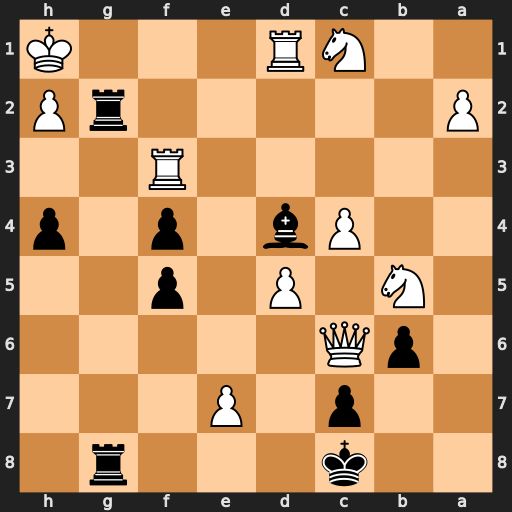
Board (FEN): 2k3r1/2p1P3/1pQ5/1N1P1p2/2Pb1p1p/5R2/P5rP/2NR3K
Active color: b
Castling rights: -
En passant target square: -
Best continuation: Rg1+ Rxg1 Rxg1#